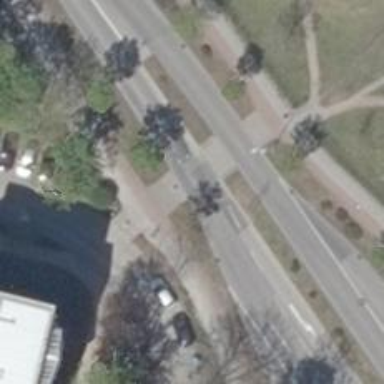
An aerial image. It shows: Secondary road with asphalt surface. There is cycle track on the right side.